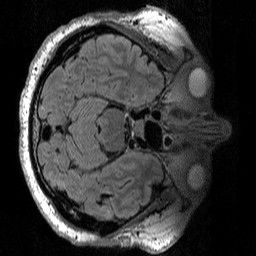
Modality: T2w
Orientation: axial
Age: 72
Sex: male
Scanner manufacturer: siemens
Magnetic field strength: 3 T
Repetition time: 5 s
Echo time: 0.386 s